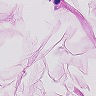
Metastatic tissue present: no